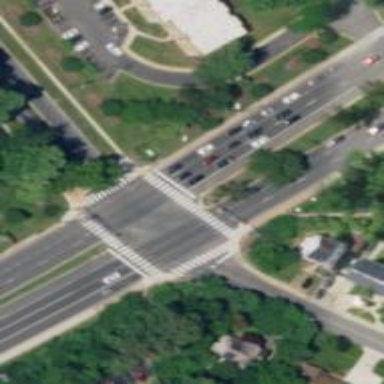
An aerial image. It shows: Marked road crossing with pedestrian island.